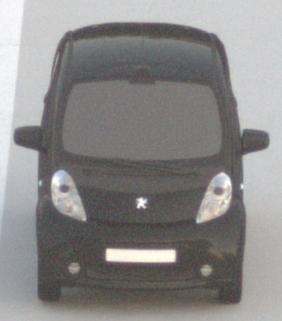
Make: Peugeot
Model: iOn
Detailed model: iOn
Model produced from: 2010/12
Model produced until: 2013/02
Doors: 5
Color: black
Road condition: dry road
Daytime: sunrise or sunset
Contrast: low contrast